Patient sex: M
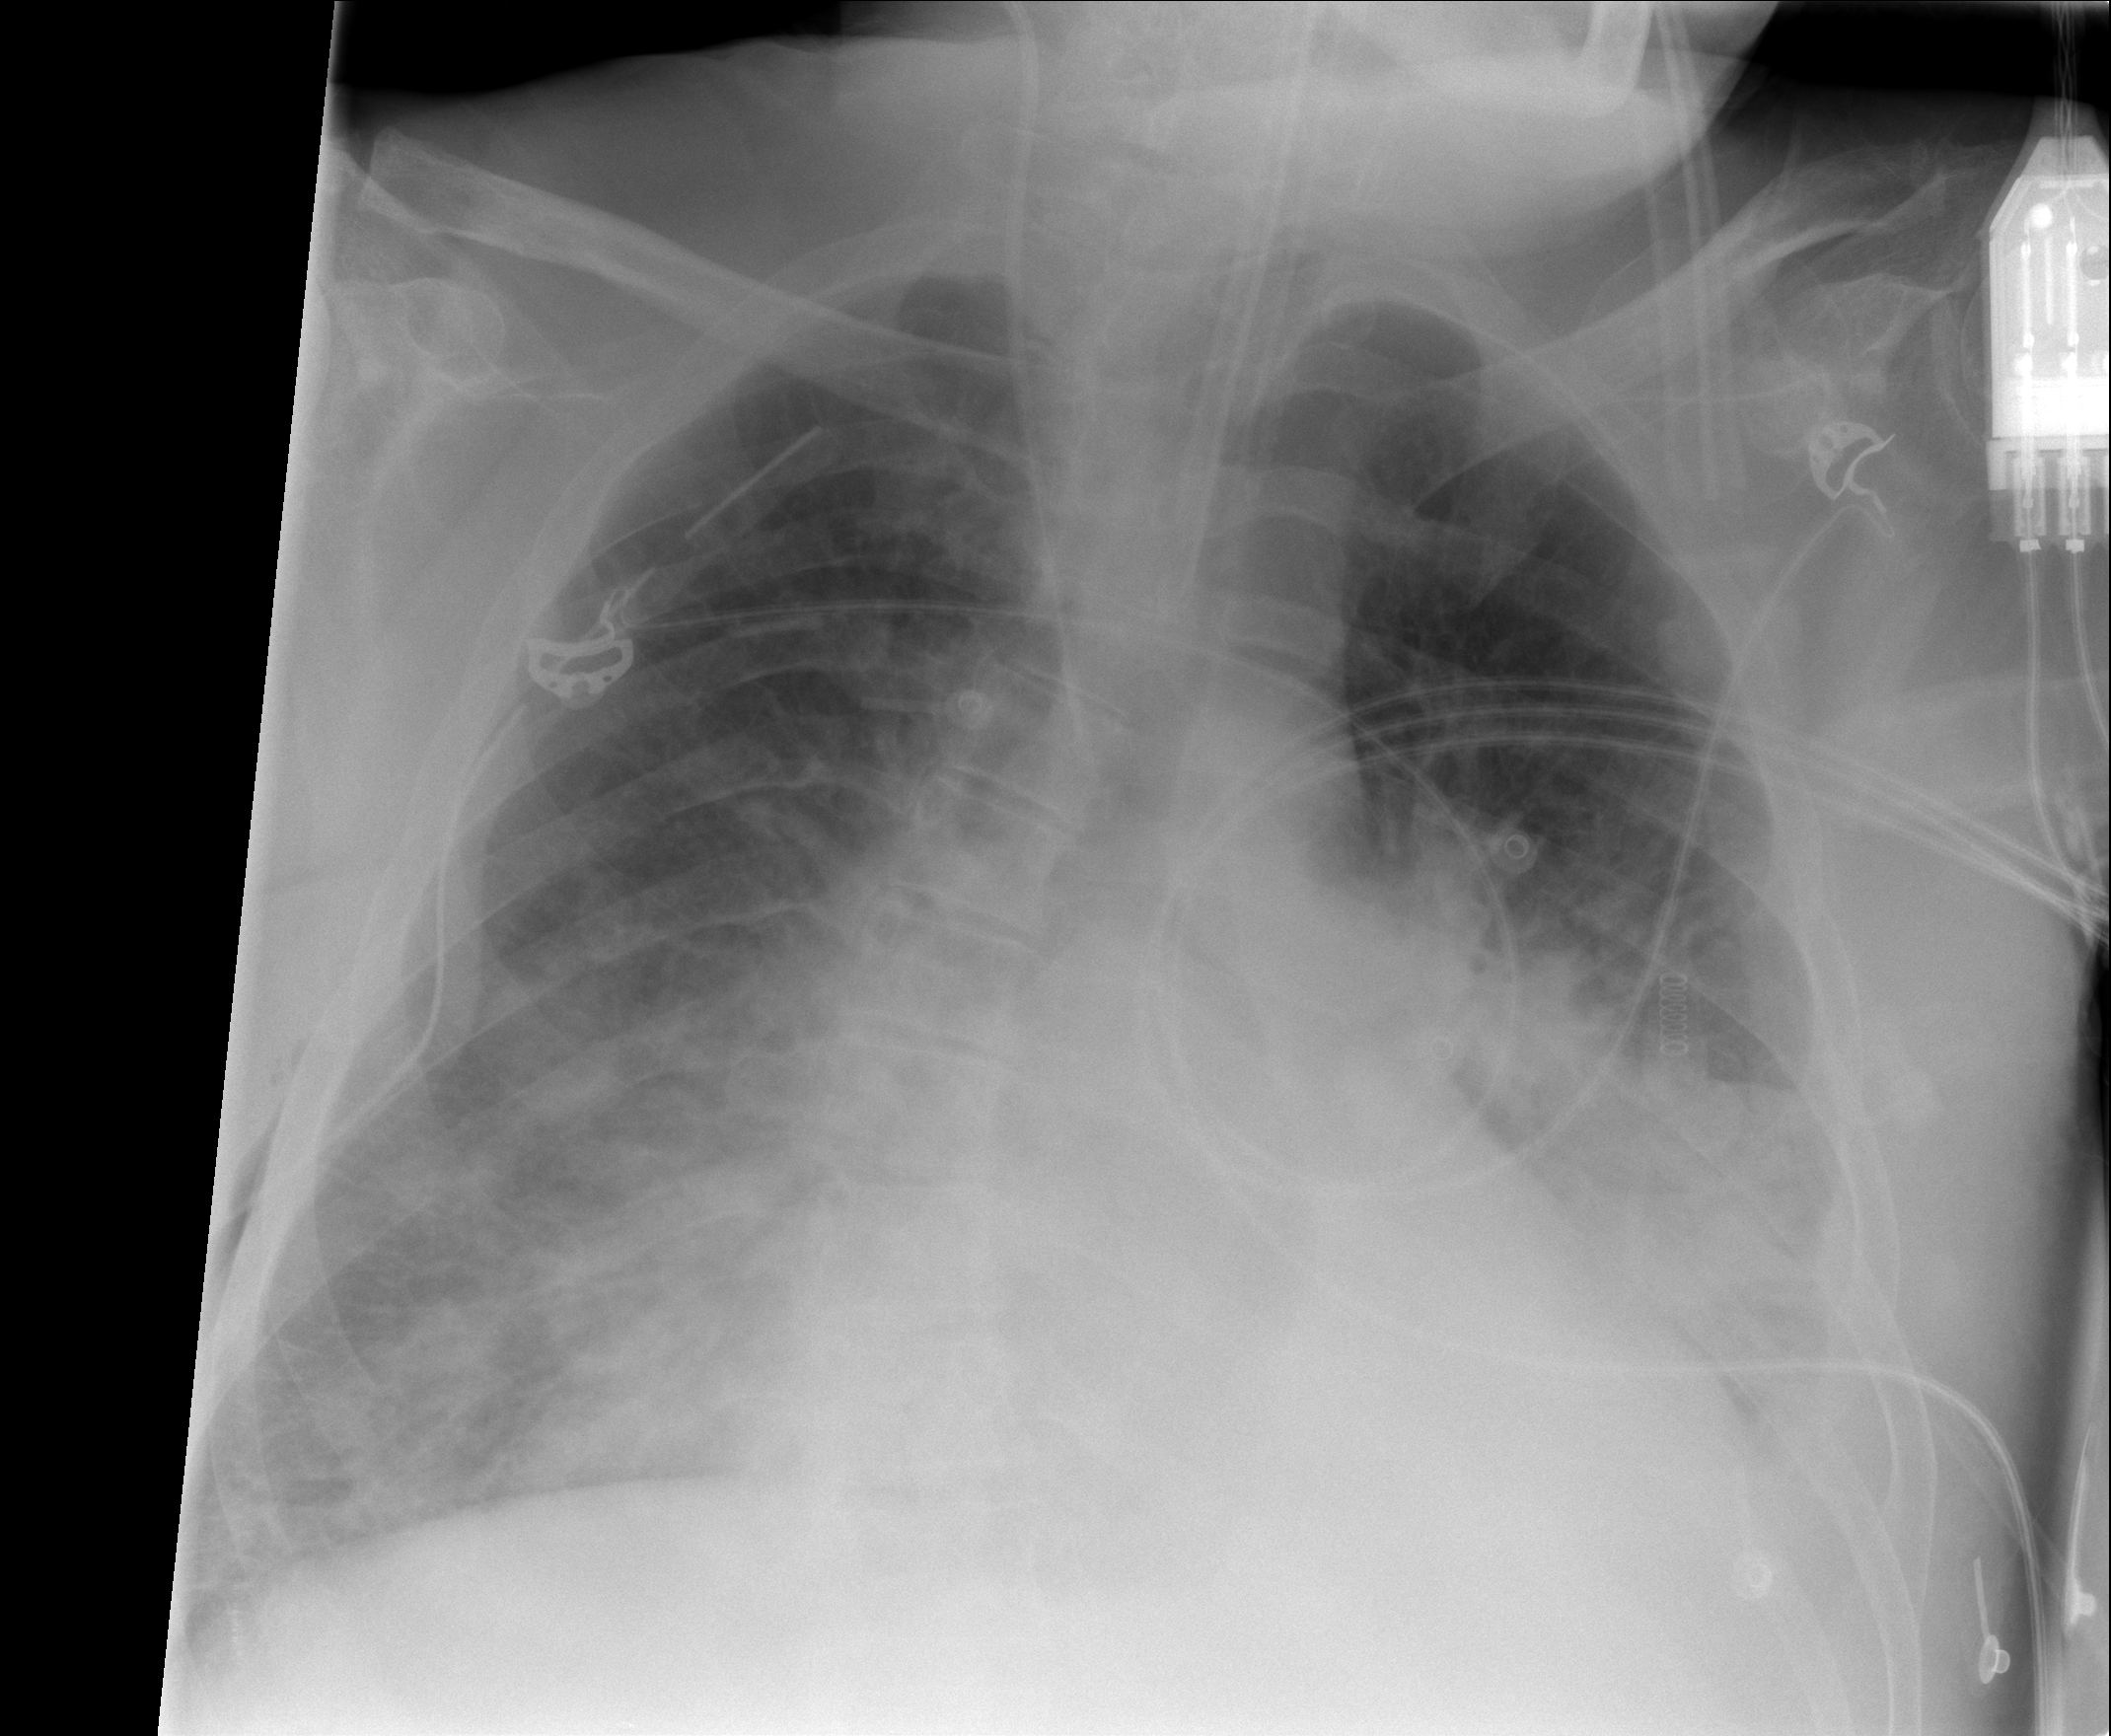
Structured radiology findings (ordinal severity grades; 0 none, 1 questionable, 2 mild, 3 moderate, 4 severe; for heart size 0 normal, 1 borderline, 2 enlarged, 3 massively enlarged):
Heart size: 2
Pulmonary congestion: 0
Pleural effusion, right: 2
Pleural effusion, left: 2
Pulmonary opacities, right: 3
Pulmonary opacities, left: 2
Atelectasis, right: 2
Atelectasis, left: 3